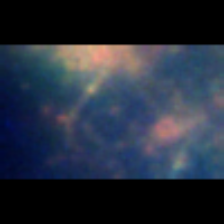
Taxon: Unknown_full_image
Group: Unknown